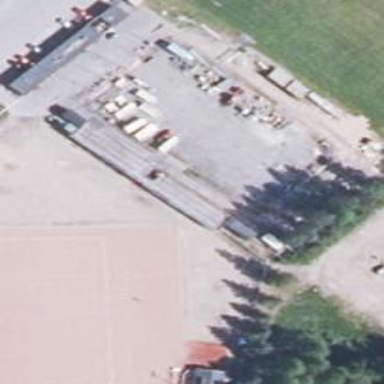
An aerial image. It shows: Bleachers on leisure land.